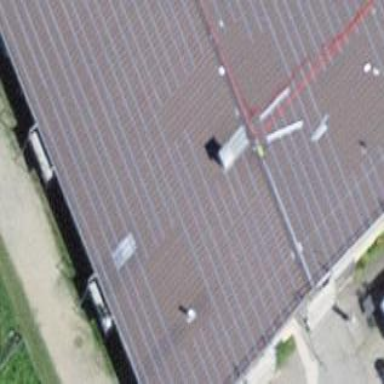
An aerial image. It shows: Solar photovoltaic panel generator.